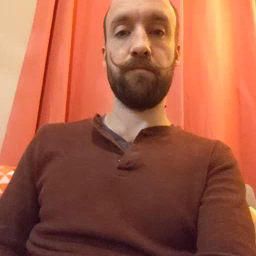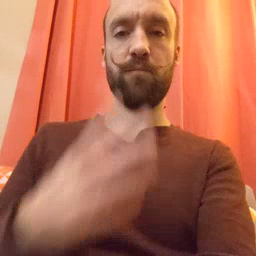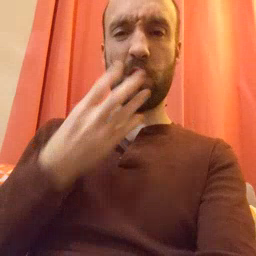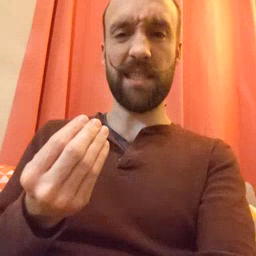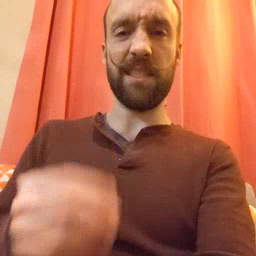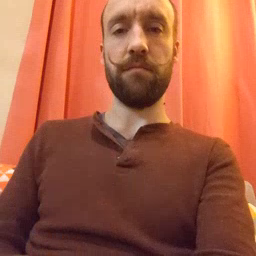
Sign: wet